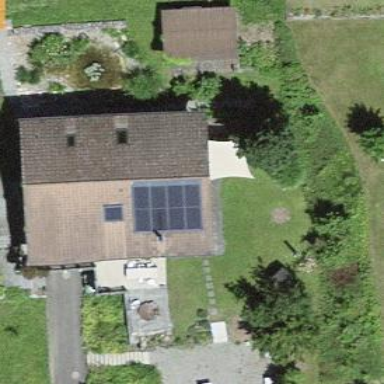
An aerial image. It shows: Gabled roof on residential building.